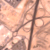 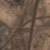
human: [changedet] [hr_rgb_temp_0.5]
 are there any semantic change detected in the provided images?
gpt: The area appears the same.